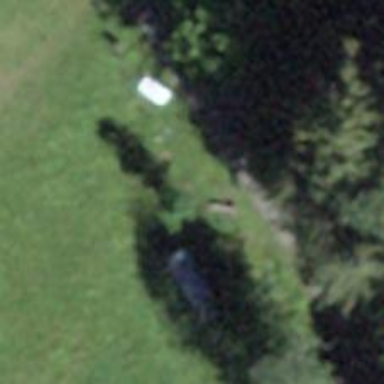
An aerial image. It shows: Bench for seating.